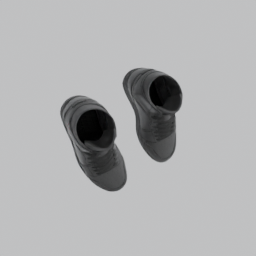
Label: people